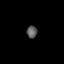
Tissue: prostate
Cell type: Myeloid cells
Senescence score: 0.787
Nuclear area (px): 124
Mean DAPI intensity: 92.839